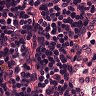
Metastatic tissue present: no